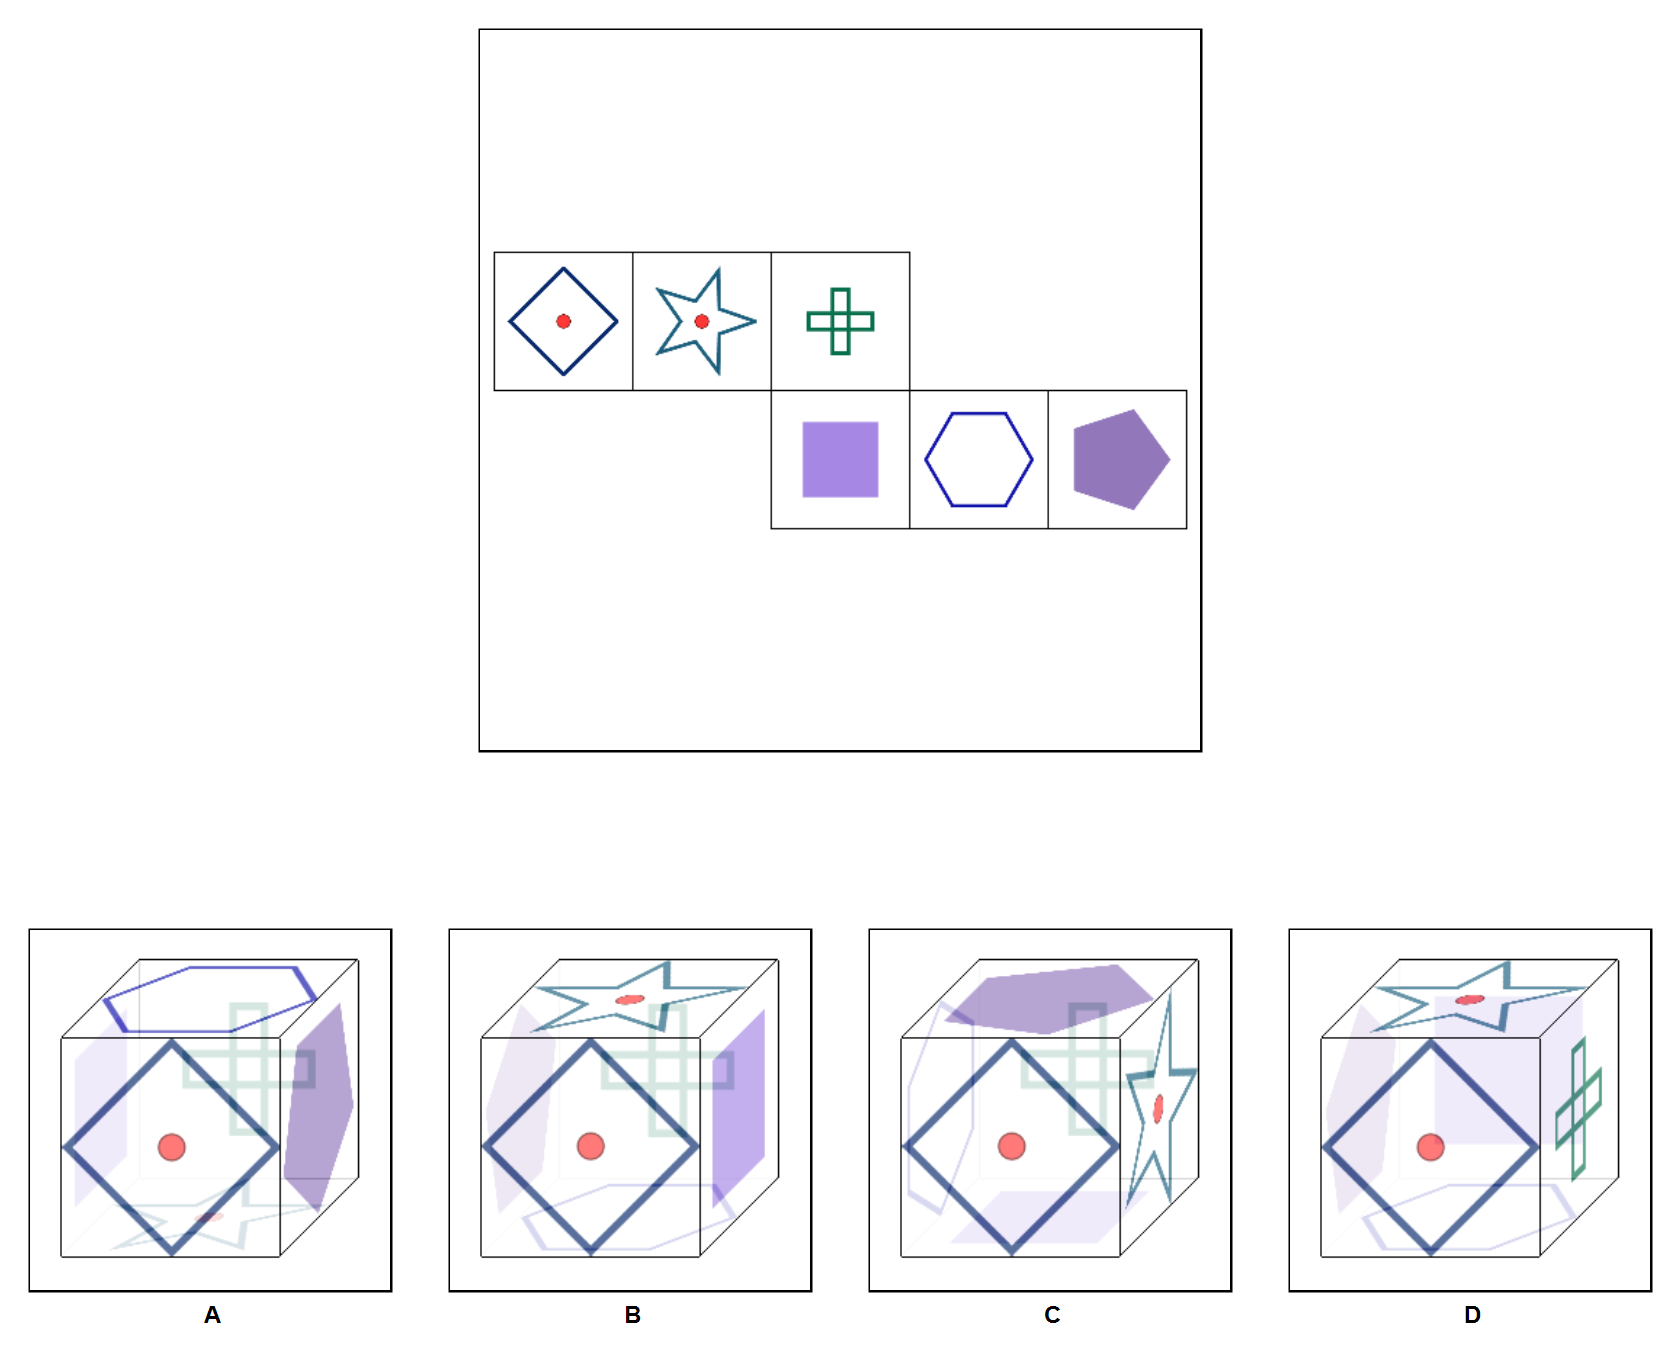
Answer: D